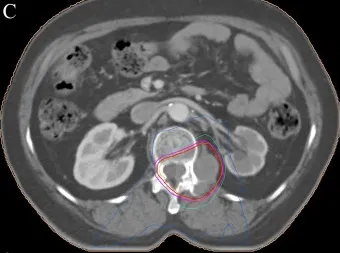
(C) Radiotherapy treatment plan (isodose lines: 22.8 Gy, 20 Gy, 11.4 Gy in orange, light blue, dark blue respectively).
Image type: radiology (ct)